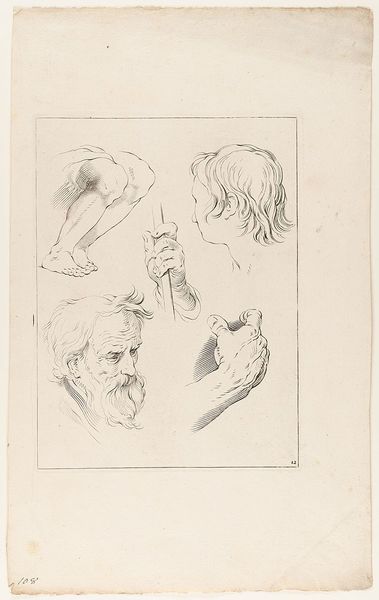
Titel: Kopf-, Hand- und Beinstudie, Blatt 12 aus der Folge 'Fondamenten der Teecken-Konst aerdigh geinvertaert door Abraham Bloemaert'
Künstler: Abraham Bloemaert
Standort: Hamburg
Institution: Museum für Kunst und Gewerbe Hamburg
Schlagwörter: akt, hand, kopf, mann, finger, ohr, skizze, zeichnung, bart, arm, falten, gesicht, figur, haare, kind, beine, bein, papier, studie, grafik, graphik, füsse, hinterkopf, knie, fotografie, photographie, kniee, druckgraphik, druckgrafik, stich, studien, kopfstudie, kupferstich, teile, wasserzeichen, anatomiestudie, handstudie, figurenstudie, zeichenkunst, kinderkopf, altermann, reproduktionen, druckerzeugnisse, körper, fuß, körperteile, körpers, ornamentstich, vorlageblätter, beinstudie, fußstudie, hand mit stab